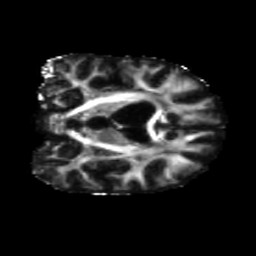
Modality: FA
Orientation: coronal
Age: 63
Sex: female
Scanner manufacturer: siemens
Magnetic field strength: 3 T
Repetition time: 5.47 s
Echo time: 0.0854 s